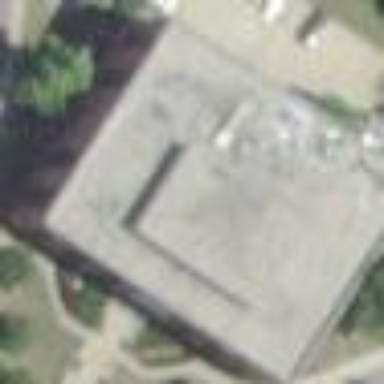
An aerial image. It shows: Courthouse building.